Field crop: maize
Growth stage: 2
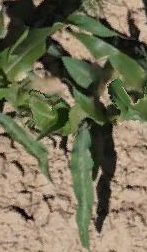
Species: maize